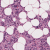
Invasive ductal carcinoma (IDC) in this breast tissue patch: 1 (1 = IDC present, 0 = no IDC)